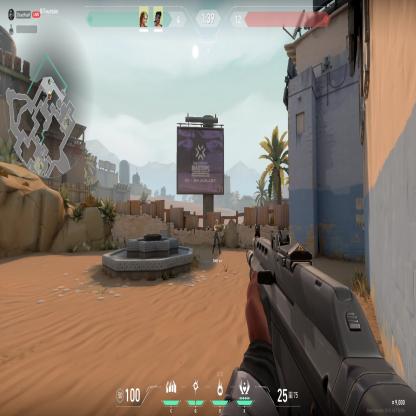
Label: teammate